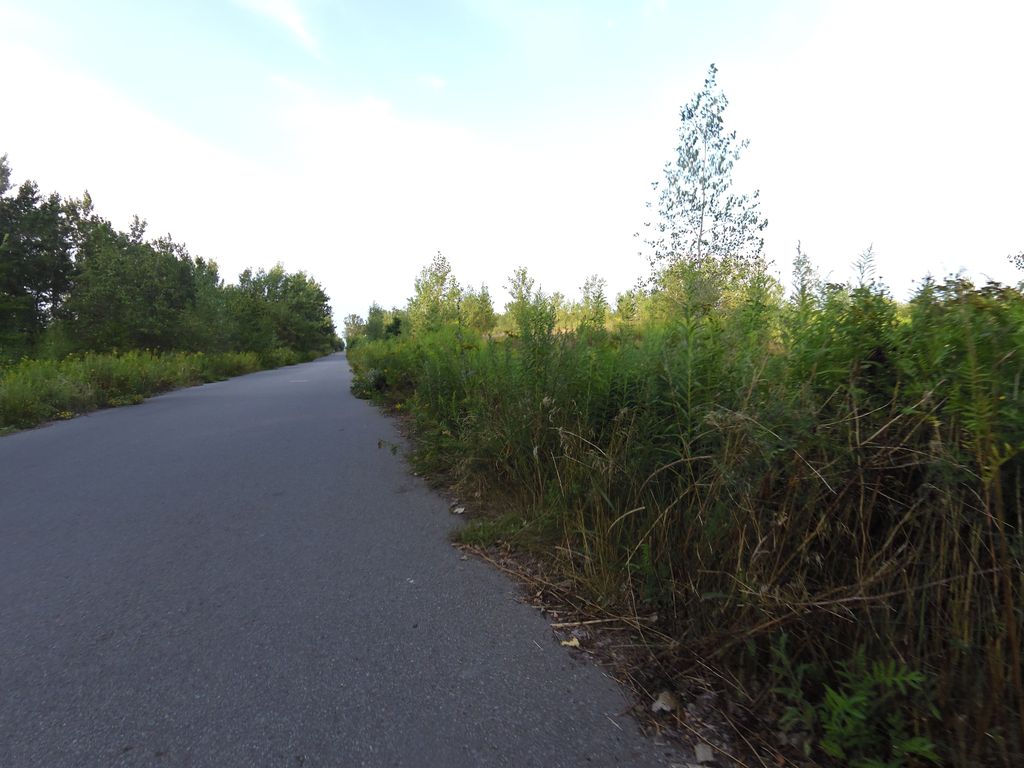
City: toronto